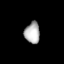
Tissue: lung
Cell type: Epithelial cells
Senescence score: 0.1782
Nuclear area (px): 315
Mean DAPI intensity: 177.632